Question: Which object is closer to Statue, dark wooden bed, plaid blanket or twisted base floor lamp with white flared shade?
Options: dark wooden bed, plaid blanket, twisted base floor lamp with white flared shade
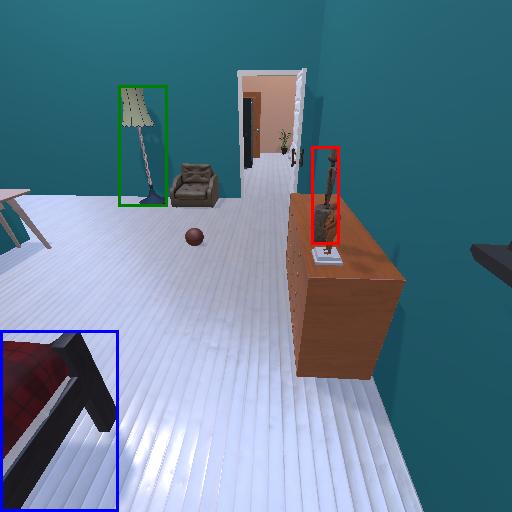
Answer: dark wooden bed, plaid blanket